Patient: sex M, age 51
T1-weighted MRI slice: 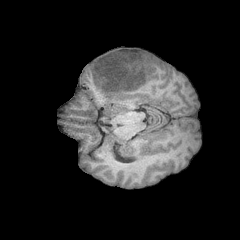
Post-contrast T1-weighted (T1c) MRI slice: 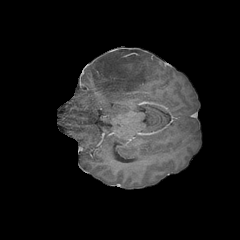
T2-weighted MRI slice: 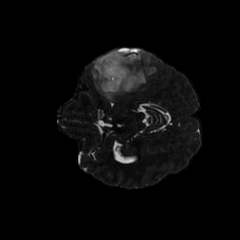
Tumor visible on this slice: yes
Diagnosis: Astrocytoma, IDH-mutant
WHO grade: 4